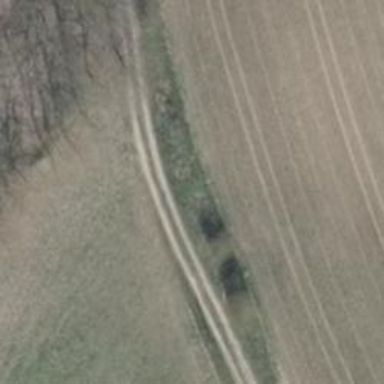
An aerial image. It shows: Dirt track road with grade 3 tracktype.